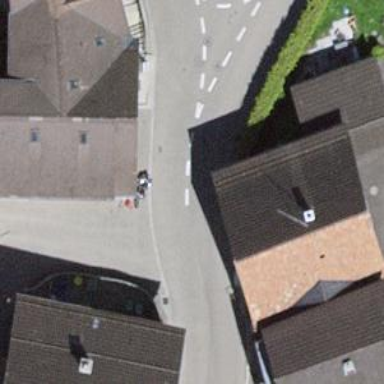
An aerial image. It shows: Post box.